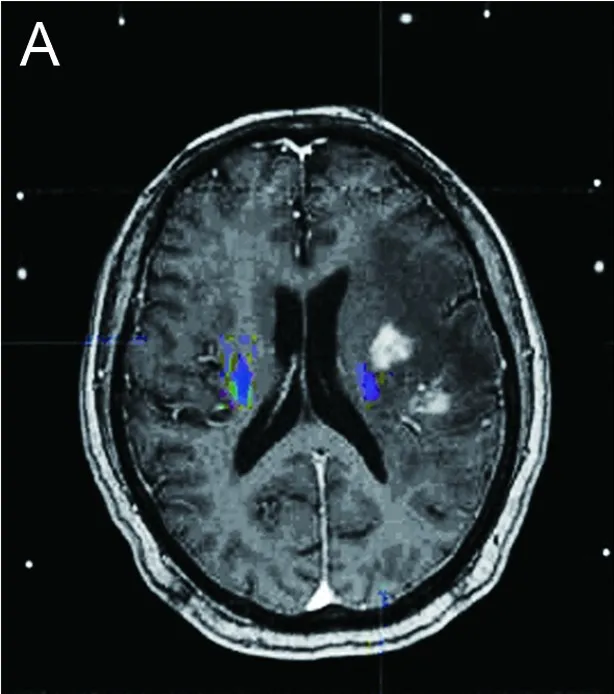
Sagittal fusion images. (A) Sagittal magnetic resonance imaging (MRI) obtained following gadolinium administration revealing two abnormal contrast-enhanced lesions located in the left basal ganglia areas.
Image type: radiology (mri)